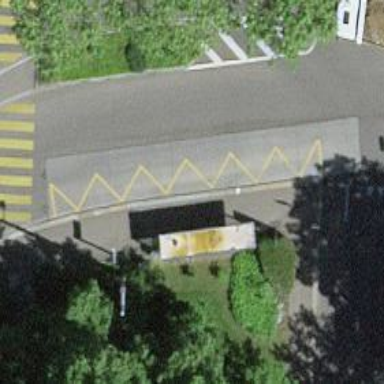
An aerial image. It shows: Platform with shelter for public transport.